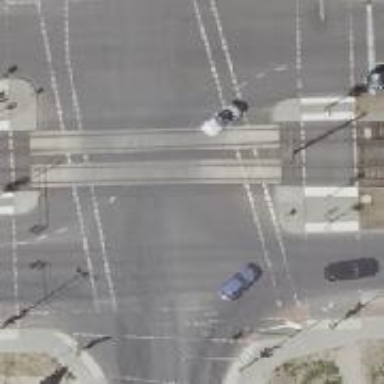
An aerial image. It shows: Tram crossing on the railway.